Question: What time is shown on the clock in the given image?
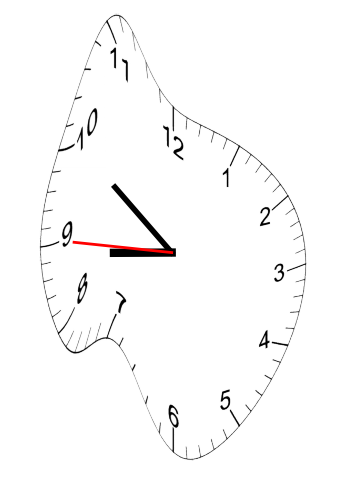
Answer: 08:50:45